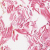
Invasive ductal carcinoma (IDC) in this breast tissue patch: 0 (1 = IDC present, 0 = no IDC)